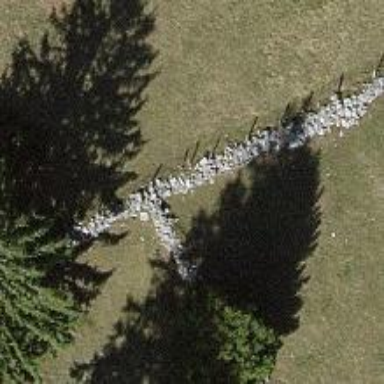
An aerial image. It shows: Wall is shown in the image.